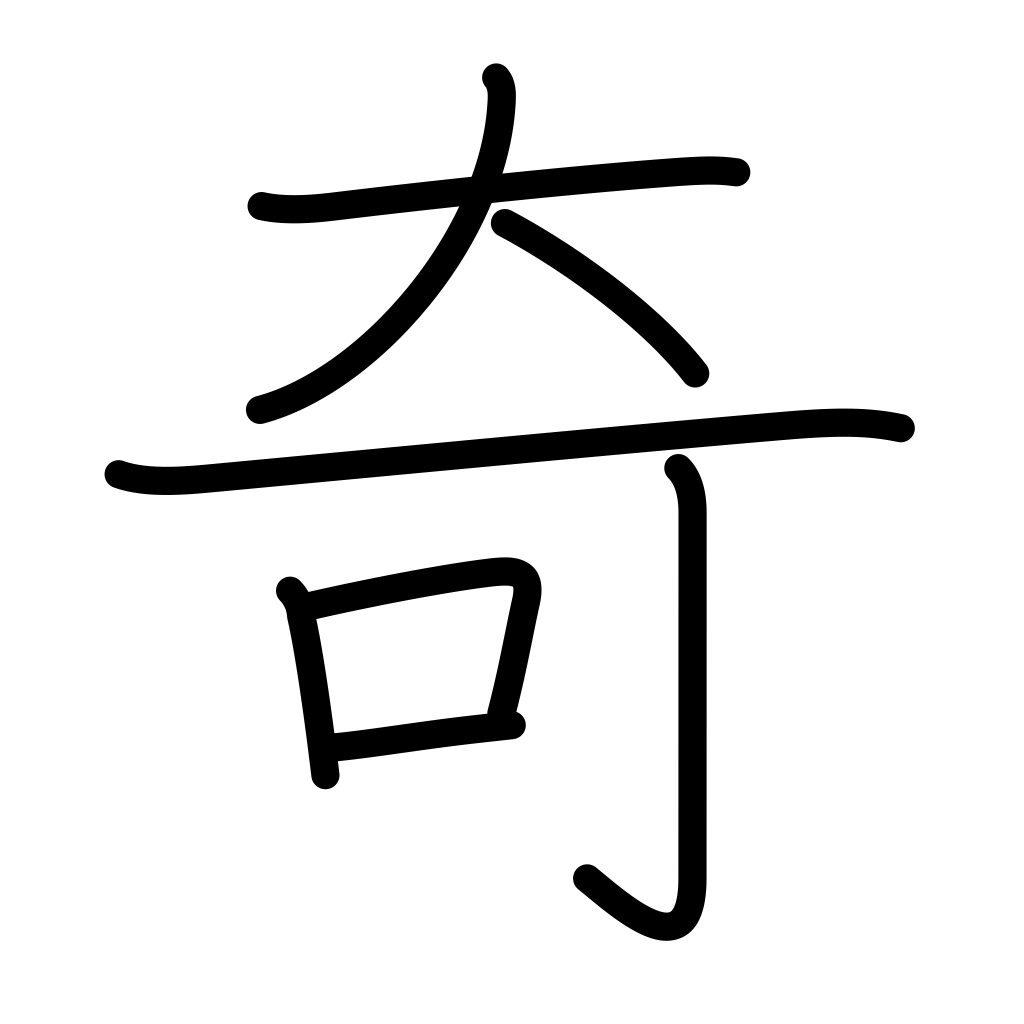
Meaning: strange, strangeness, curiosity